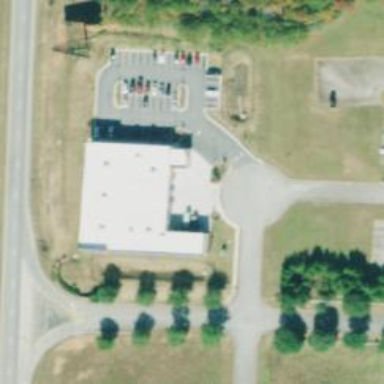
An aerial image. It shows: Retail building.